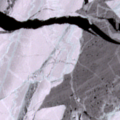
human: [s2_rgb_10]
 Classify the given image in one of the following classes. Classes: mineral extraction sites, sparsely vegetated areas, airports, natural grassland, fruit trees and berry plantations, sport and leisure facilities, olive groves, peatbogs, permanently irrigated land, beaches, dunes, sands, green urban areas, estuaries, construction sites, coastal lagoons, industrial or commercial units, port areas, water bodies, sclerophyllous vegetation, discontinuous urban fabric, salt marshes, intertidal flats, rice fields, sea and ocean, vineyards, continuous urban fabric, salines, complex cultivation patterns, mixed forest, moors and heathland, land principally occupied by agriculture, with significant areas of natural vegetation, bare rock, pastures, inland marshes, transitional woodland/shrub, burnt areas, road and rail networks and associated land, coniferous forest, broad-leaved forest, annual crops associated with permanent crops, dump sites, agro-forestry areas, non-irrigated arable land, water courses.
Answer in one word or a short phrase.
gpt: sea and ocean